Question: For instance, I need to detect it to close a previously opened menu (like Menu bar style: File, Edition, Tools, Help, etc).

How can I detect this kind of event? Thanks!
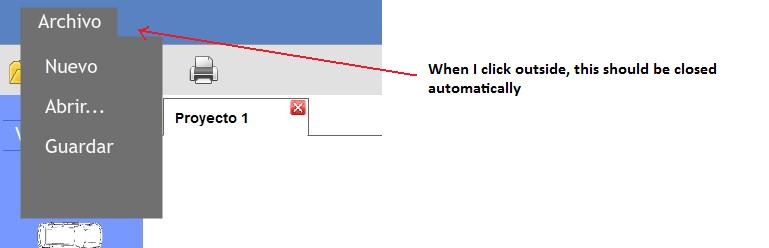
Answer: Add a listener to stage and check if 'stage' is the target of the event.
Example of code here:
<URL>
'''
package
{
import flash.display.Sprite;
import flash.events.MouseEvent;
public class FlashTest extends Sprite
{
private var _menu : Sprite;
public function FlashTest()
{
_menu = new Sprite();
_menu.x = 100;
_menu.y = 100;
_menu.alpha = 0.5;
with(_menu.graphics)
{
beginFill(0xFF0000, 1);
drawRect(0, 0, 300, 300);
endFill();
}
addChild(_menu);
_menu.addEventListener(MouseEvent.CLICK, onClickHandler);
stage.addEventListener(MouseEvent.CLICK, onClickHandler);
}
private function onClickHandler(event : MouseEvent) : void
{
switch(event.target)
{
case _menu:
_menu.alpha = 0.5;
break;
case stage:
_menu.alpha = 1;
break;
}
}
}
}
'''